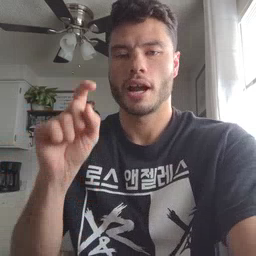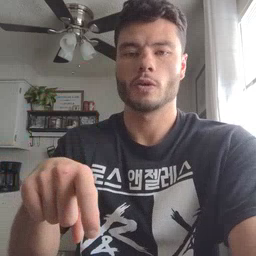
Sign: haveto